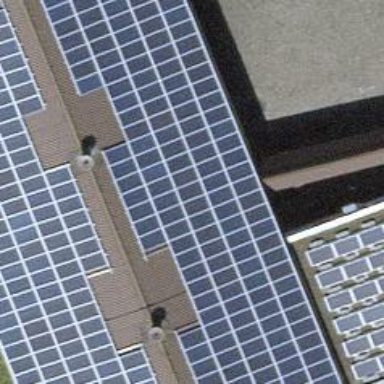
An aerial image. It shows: Solar power generator with photovoltaic panels.